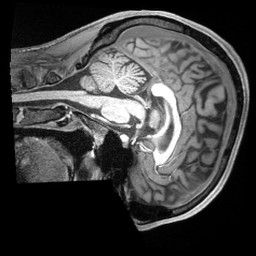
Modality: T1w
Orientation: sagittal
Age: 24
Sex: male
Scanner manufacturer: siemens
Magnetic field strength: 3 T
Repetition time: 2.4 s
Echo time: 0.00226 s